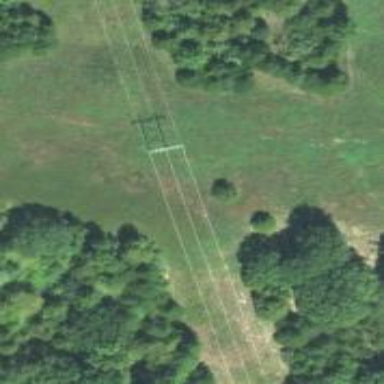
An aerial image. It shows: H-frame designed tower for power lines.